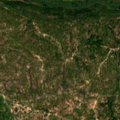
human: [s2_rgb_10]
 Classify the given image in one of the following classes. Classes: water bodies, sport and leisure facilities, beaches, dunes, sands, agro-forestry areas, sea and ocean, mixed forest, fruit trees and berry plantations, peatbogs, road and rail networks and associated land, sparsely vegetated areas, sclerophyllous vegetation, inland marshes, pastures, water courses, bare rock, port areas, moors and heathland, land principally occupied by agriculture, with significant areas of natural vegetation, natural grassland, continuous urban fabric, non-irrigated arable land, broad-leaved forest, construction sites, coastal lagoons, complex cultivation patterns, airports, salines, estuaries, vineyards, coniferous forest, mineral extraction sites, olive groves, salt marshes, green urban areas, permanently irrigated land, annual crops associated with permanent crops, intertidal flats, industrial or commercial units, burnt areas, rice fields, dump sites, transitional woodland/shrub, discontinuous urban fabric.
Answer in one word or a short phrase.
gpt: non-irrigated arable land, agro-forestry areas, broad-leaved forest